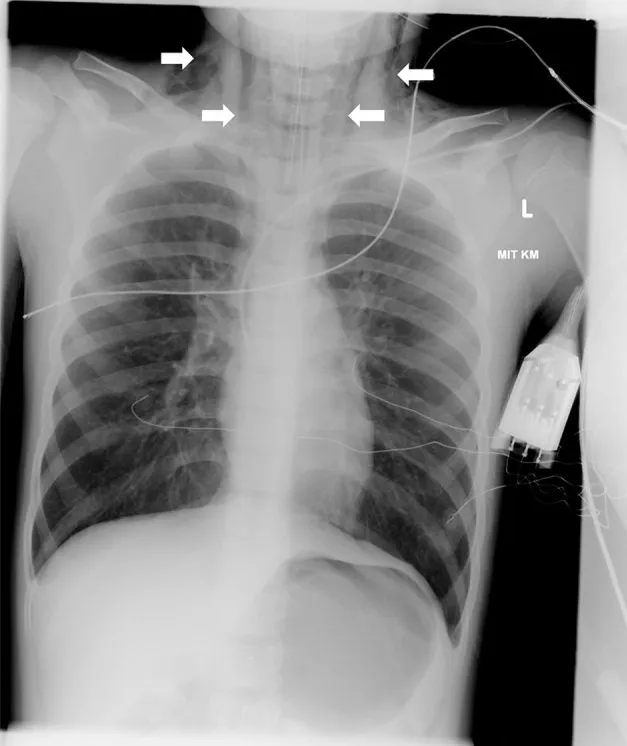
Chest X-ray showing hyperinflated lungs and a discrete subcutaneous emphysema at the neck and the upper mediastinum (arrows).
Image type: radiology (x_ray)